Question: I really need some help here. Ever since I started programming with Cocoa I had problems getting my head around multiple view controllers and array controllers. I always got through with some bad glueing code and a bad code structure.
I'm starting a new project and want to get it right this time.
The main question is:
Lets say I have a document based app(!) and its kinda like a master-detail thing. Its with storyboards on 10.10
One view with a table, the other with the info for the entry.
I need some basic structure help here. The info is stored in an array which means I need a NSArrayController somewhere. If I put a Object into IB which stores the mutablearray, I need to put it and the arraycontroller into the same scene of the storyboard. How can I now access anything from within another viewcontroller?

How is this normally done? If I reference the NSArrayController in FirstViewController I have it there but I need to do some work with the data in SecondViewController too and not only displaying it, I need to calculate things with the data. I cant put another NSArrayController in SecondViewController because then I would need to put another Object into the scene too and it would be a new one, not the old one with the data in it.
I dont know if I'm missing something obvious here but I cant get my head around this. I need to access the array of data in multiple places, in multiple ViewControllers and not just in IB, I also need to use the data in code too.
This question evolves to a bigger question but if I can get some help with this idea I might be able to solve it by myself.
Thanks in advance for some basic guidance here.
Ok after googleing almost the whole day I'm kinda in between thinking no one else knows this because all the other questions similar to mine on here did not get answered or this is just not really possible without doing more work? All I can think of is referencing the ArrayController in windowcontroller and somehow tell the viewControllers to use that data but what sense makes that to use storyboards on osx in the first place?
I think I would have got a better picture of how to do this if Apple actually released the storyboard version of Sketch (sketch "the next generation") like they talked about it in the wwdc video there has do be some ideas in there but yeah. Today I dont think thats possible with storyboards. I will have to continue to do it my way.
-Benjamin
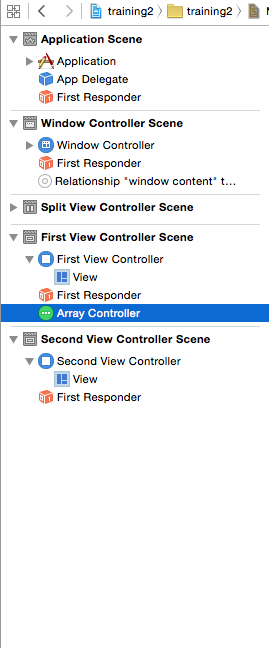
Answer: This can be done! The trick is to use multiple 'NSArrayController''s whose 'selectionIndexes' are bound together through a central data source.
I have demonstrated this with an example project here:
<URL>
Also see the answer I provided here: <URL>